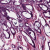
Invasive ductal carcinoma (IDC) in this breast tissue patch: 1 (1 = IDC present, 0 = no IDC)